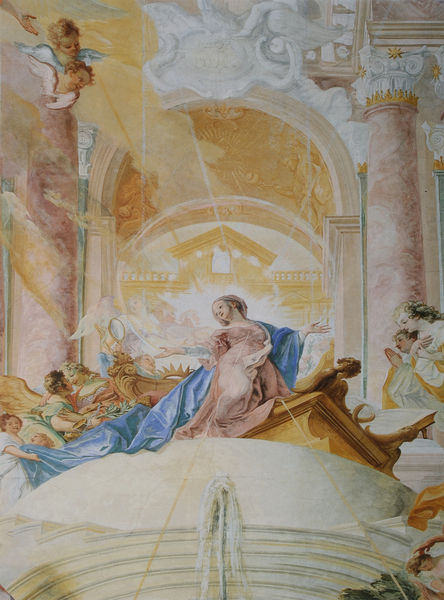
Titel: Die Menschwerdung des Herrn - Maria, in der Gott Mensch wird, als der neue Tempel inmitten des Tempel Salomos
Künstler: Cosmas Damian Asam
Standort: Ingolstadt
Institution: Oratorium "Maria de Victoria"
Schlagwörter: blau, dunkel, flügel, gemälde, himmel, mann, schatten, weiß, wolken, frauen, gelb, menschen, ocker, braun, bunt, busen, frau, grau, hell, holz, kleid, licht, marmor, säule, säulen, dame, gebäude, rot, schleier, tuch, beige, architektur, barock, falten, mensch, taube, kirche, sonne, gewand, gold, decke, rokkoko, krone, rokoko, rosa, fliegen, oval, engel, taille, farbig, bogen, giebel, empore, figuren, rundbogen, treppe, kartusche, weiblich, detail, wandgemälde, wandmalerei, stuck, stufen, faltenwurf, tor, gewölbe, medaillon, glaube, religion, münchen, palast, torbogen, strahlen, schweben, beten, kapitelle, pult, kapitell, tribühne, fries, wappen, sims, heiligenschein, gesims, untersicht, ionisch, knieen, krönung, kapelle, heiliger, heilige, deckengemälde, fresko, heilig, putten, maria, marie, putti, himmelfahrt, armor, tonnengewölbe, grüm, plane, gewöbe, cosmas damian asam, menschwerdung, gerlb, plahne